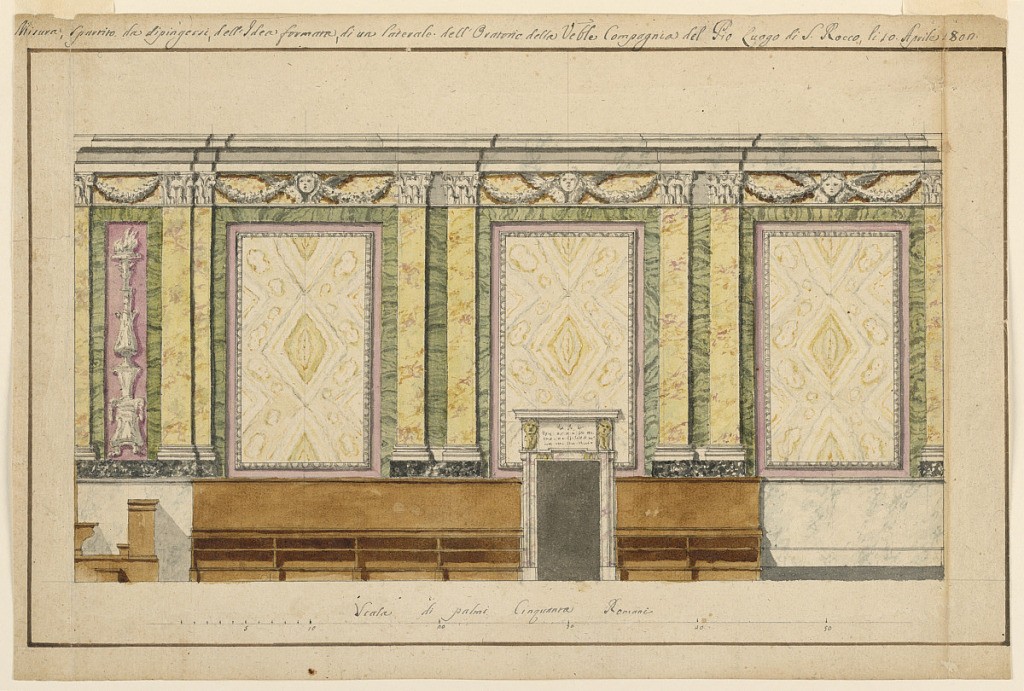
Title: Elevation of a Side Chapel of the Congregation of St. Roch in Rome
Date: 1802
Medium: Graphite, pen and ink, brush and watercolor on paper
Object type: Drawing
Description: Singles and pairs of pilasters support the entablature. Between them are three painted marble panels and a panel with candelabrum at left. The upper part of the door frame cuts into the central marble panel. A dado is at the bottom. Parts of it are covered by stalls of which four compartments are shown at the left of the door and two at the right. A raised throne is shown at the extreme left. Underneath is the scale.